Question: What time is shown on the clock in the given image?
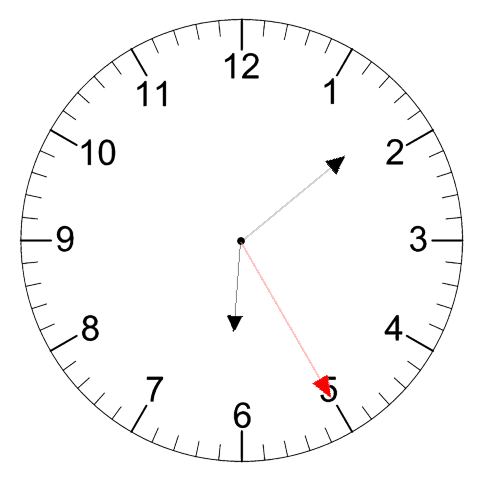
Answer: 06:08:25